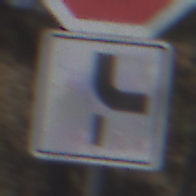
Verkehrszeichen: VerlaufVorfahrtsstrasse10
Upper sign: Stop
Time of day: Midday
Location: Outdoor (RoadRail)
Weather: Clear
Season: NotSpecified
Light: Natural